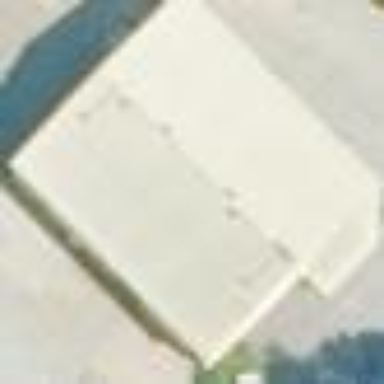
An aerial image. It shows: Building that houses furniture shop.